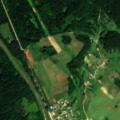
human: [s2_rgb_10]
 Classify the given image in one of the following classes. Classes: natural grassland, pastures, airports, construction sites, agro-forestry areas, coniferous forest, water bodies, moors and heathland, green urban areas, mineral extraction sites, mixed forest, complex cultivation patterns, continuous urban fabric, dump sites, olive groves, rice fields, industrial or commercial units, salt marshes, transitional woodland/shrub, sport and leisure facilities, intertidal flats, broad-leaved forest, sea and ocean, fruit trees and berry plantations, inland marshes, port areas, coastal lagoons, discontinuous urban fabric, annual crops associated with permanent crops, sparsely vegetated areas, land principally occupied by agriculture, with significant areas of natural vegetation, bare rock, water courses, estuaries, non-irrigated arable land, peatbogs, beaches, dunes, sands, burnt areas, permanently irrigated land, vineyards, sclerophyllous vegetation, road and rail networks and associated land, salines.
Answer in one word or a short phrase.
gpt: discontinuous urban fabric, complex cultivation patterns, land principally occupied by agriculture, with significant areas of natural vegetation, coniferous forest, transitional woodland/shrub